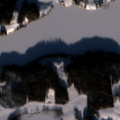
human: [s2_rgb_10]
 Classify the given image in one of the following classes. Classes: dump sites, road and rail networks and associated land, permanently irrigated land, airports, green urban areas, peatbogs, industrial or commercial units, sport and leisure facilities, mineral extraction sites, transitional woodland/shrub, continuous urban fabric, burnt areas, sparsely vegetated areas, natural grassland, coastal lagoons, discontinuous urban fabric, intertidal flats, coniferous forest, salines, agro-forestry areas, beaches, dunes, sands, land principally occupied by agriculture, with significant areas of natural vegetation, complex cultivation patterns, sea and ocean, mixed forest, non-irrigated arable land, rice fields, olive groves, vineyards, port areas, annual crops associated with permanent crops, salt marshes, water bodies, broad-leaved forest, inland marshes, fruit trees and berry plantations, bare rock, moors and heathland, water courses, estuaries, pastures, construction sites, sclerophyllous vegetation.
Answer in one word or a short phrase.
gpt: non-irrigated arable land, land principally occupied by agriculture, with significant areas of natural vegetation, coniferous forest, mixed forest, transitional woodland/shrub, water bodies